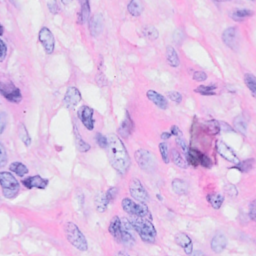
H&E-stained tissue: Breast